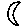
Label: moon